Question: I have a few DNN Labels on my page, and ones near the top have their HelpText go underneath my menu (RadMenu). I have been looking around and can't find a way to get the HelpText to show above the menu.
So my question is whether or not I can somehow offset this helptext or make it's zindex higher than the menu's.
I do not just want to make the label's zindex higher than the menu's cause I will run into issues when I use my menu and the label text being above the menu.

This is what it currently looks like. I would prefer to have the zindex change rather than offsetting the HelpText box as it has that arrow.
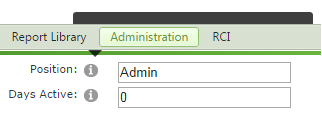
Answer: You can probably just change the z-index for dnnTooltip to be higher
'''
.dnnTooltip {z-index:999;}
'''